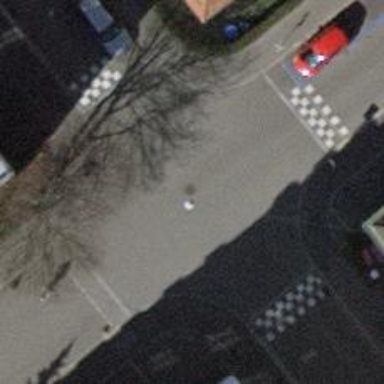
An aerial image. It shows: Table-style traffic calming feature.